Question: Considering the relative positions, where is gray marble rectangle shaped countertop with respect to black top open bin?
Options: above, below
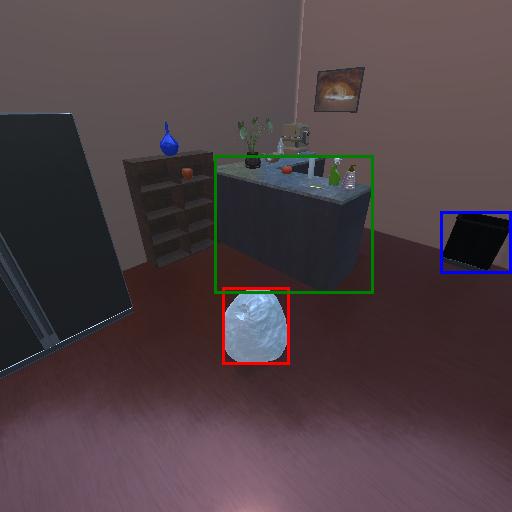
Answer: above